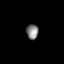
Tissue: prostate
Cell type: Fibroblasts
Senescence score: 0.8476
Nuclear area (px): 179
Mean DAPI intensity: 129.899